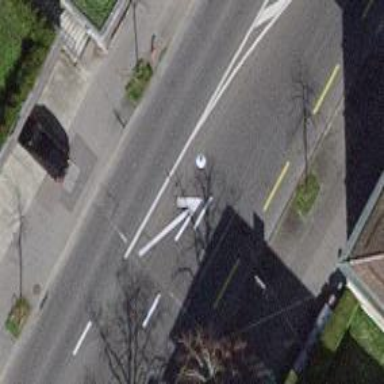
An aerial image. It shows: Tertiary road with asphalt surface. There are sidewalks on both sides and designated lane for left cycleway. Trolley wire is present for trolleys.